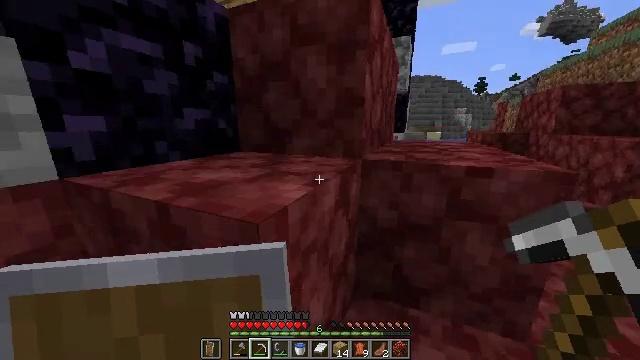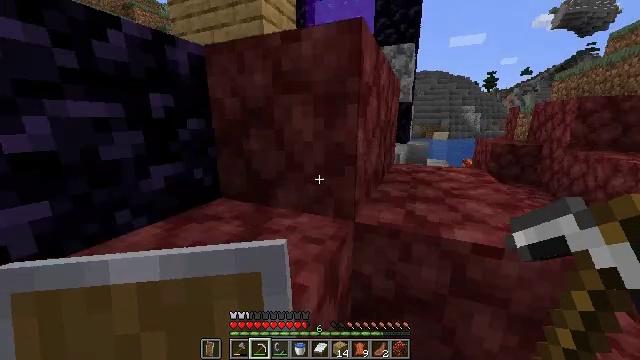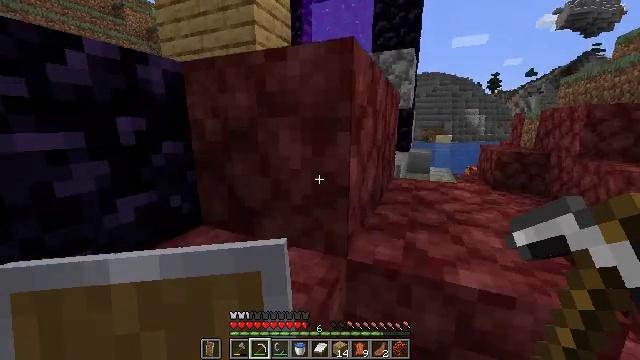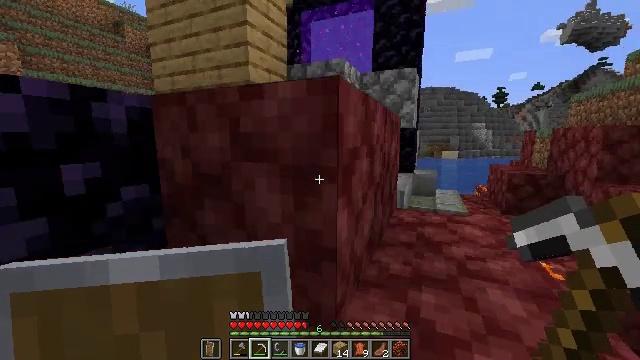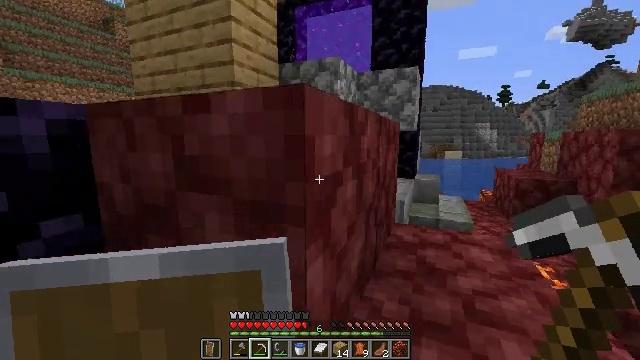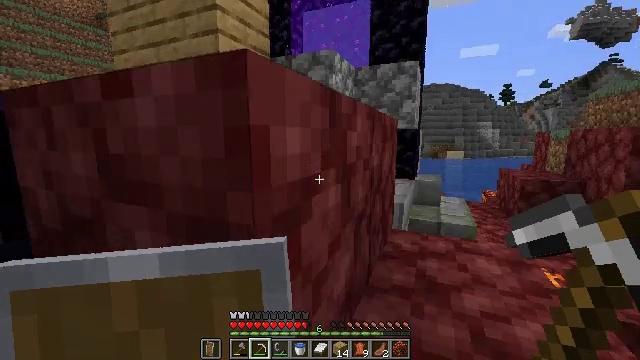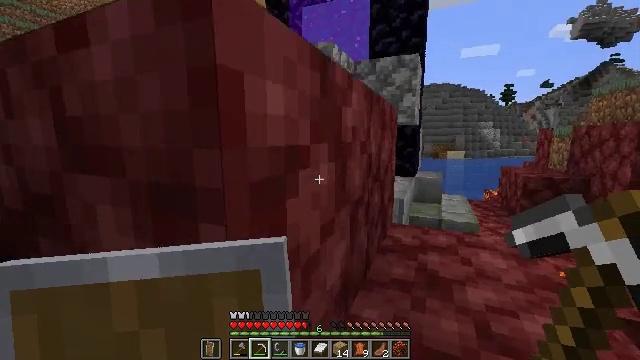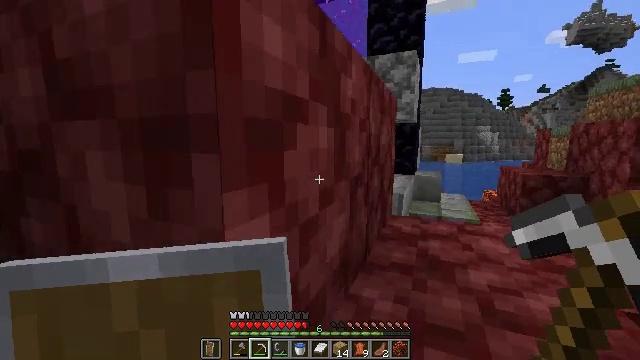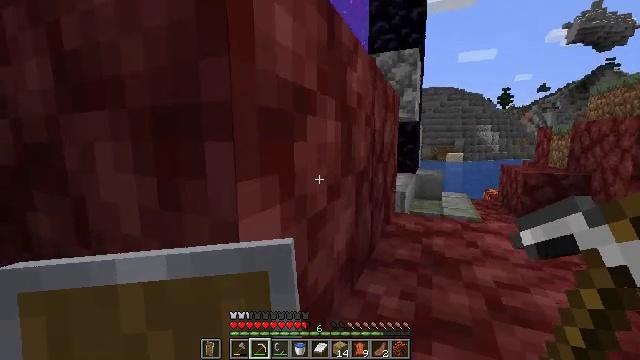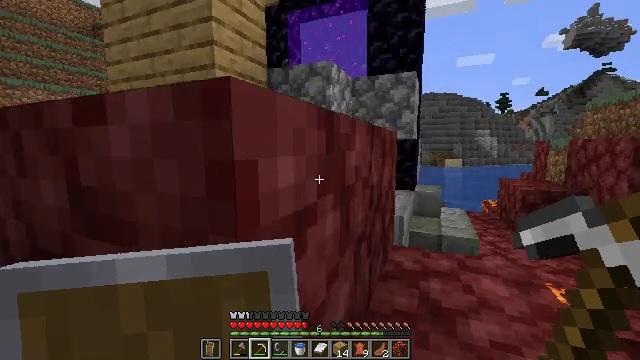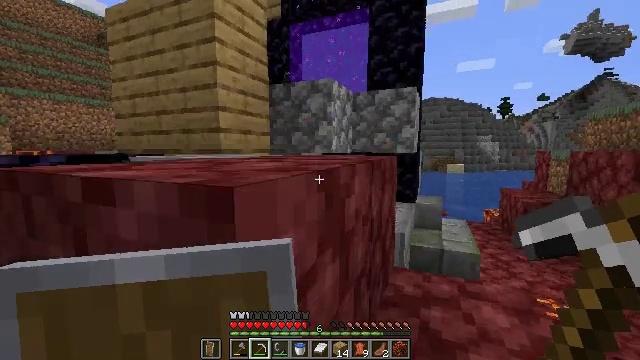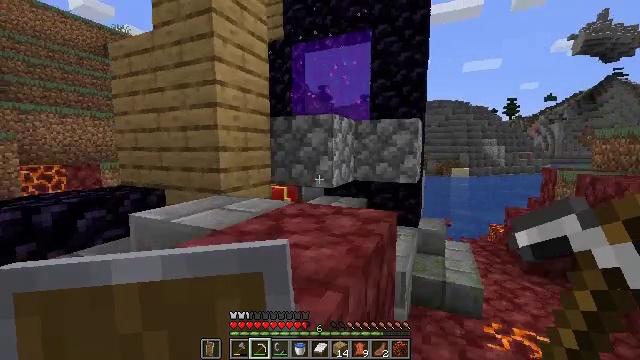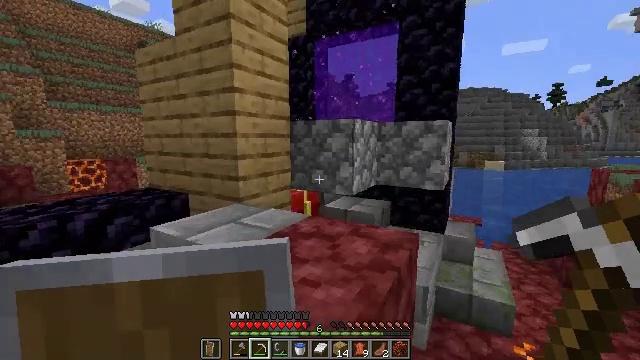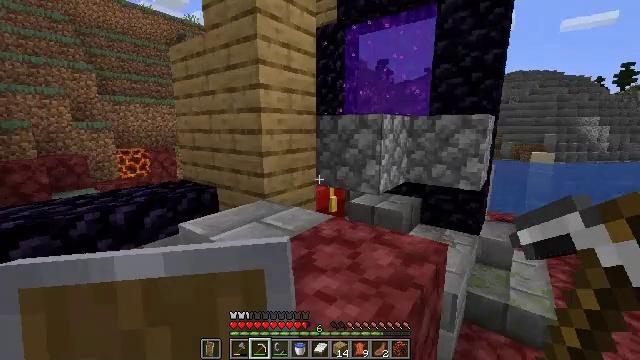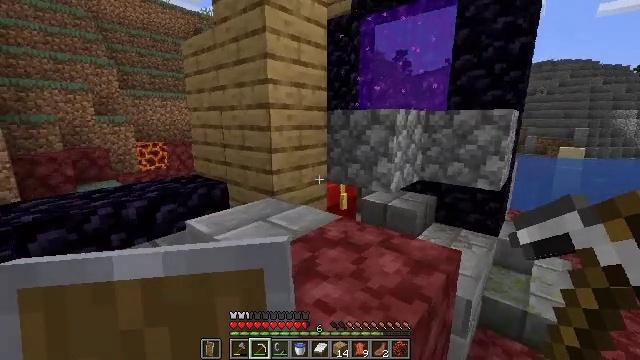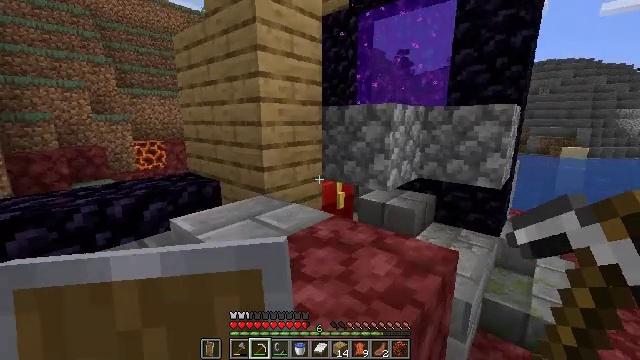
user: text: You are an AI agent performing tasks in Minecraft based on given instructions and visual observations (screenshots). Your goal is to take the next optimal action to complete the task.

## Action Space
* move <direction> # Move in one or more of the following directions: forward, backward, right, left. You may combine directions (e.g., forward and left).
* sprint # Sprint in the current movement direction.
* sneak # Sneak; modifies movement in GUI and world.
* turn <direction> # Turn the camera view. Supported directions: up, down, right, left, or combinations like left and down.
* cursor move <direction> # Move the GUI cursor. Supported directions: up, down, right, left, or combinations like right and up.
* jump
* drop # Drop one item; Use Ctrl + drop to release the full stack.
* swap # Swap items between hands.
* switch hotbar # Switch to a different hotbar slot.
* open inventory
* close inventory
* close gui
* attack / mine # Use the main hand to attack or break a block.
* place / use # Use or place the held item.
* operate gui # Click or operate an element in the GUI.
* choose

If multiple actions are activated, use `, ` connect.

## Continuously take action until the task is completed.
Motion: motion action
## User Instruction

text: Break soul soil to pick it up.
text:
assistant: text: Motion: move forward, sprint, jump
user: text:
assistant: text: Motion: move forward, sprint, turn up, jump
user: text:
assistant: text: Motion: move forward, sprint, turn up, jump
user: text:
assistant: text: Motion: move forward, sprint, jump
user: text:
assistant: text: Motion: move forward, sprint, jump
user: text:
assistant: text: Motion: move forward, sprint, jump
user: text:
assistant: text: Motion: move forward, sprint, turn up, jump
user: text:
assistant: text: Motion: move forward, sprint, jump
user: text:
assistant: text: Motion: move forward, sprint, jump
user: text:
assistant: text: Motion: move forward and move left, sprint, jump
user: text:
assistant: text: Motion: move forward and move left, sprint, jump
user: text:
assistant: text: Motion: move forward and move left, sprint, turn left and down, jump
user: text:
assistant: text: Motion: move forward and move left, sprint, turn left and down, jump
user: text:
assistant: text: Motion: move forward and move left, sprint, turn left and down, jump
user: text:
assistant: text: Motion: move forward, sprint, jump
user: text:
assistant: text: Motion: move forward, sprint, jump
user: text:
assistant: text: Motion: move forward, sprint, jump
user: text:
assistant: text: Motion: move forward, sprint, turn right and down, jump
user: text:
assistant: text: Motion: move forward, sprint, turn right, jump
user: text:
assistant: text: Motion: move forward, sprint, jump
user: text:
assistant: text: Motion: move forward, sprint, jump
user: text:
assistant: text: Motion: move forward, sprint
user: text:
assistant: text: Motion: move forward, sprint, turn down
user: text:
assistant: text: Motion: move forward, sprint, turn left and down
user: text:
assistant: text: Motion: move forward, sprint, turn left
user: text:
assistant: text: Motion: move forward, sprint, turn left
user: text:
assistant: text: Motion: move forward, sprint, turn left
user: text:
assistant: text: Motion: move forward, sprint, jump
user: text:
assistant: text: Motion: move forward, sprint, jump
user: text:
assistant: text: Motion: move forward, sprint, turn right and down, jump